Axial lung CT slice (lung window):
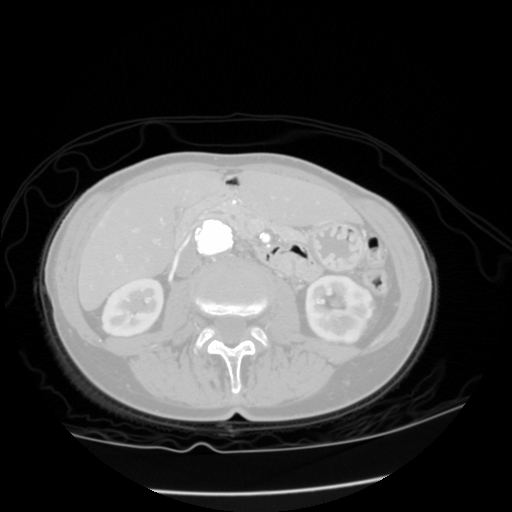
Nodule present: no